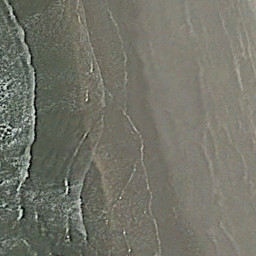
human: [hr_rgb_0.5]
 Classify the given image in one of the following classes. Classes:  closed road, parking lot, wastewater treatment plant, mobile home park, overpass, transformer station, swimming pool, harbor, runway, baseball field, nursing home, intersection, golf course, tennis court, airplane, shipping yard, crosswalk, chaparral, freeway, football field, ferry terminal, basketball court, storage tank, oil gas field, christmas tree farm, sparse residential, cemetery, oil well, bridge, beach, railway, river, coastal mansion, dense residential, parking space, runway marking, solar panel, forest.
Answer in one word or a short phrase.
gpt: beach